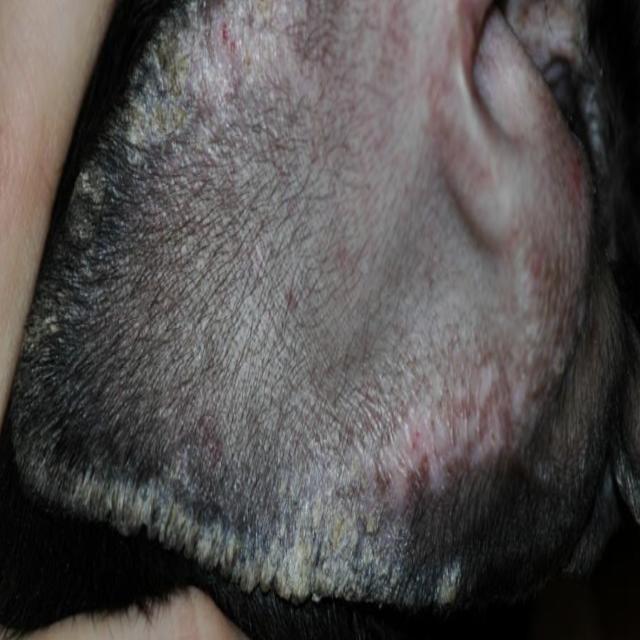
Canine dermatitis — inflammation of the skin presenting with erythema, pruritus, papules, and excoriation. May be allergic, contact, or atopic in origin.